Question: I have some <URL> lying on an unstructured grid and I would like to interpolate the data for visualization purposes.
I have already tried 'scipy.interpolate.griddata', the interpolation assumes everywhere the same value. After that I tried 'scipy.interpolate.Rbf', but this gets me a memory error (see code below).
Is there another method or other options which improve the result?

'''
import numpy as np
import matplotlib.pyplot as plt
from scipy.interpolate import griddata, Rbf
x, y, z = np.loadtxt('stackoverflow_example-data')
# griddata
points = np.reshape(np.array([x, y]),(z.size, 2))
grid_x, grid_y = np.mgrid[x.min():x.max():1000j,y.min():y.max():1000j]
counts_I_grid_1 = griddata(points, z, (grid_x, grid_y), method='nearest')
counts_I_grid_2 = griddata(points, z, (grid_x, grid_y), method='linear', fill_value=0)
counts_I_grid_3 = griddata(points, z, (grid_x, grid_y), method='cubic', fill_value=0)
# Rbf -- fails due to memory error
#rbf = Rbf(x,y,z)
#counts_I_Rbf = rbf(grid_x,grid_y)
'''
> Traceback (most recent call last):
File "/path/code.py", line 14, in
rbf = Rbf(x,y,z)
File "/[...]/python3.4/site-packages/scipy/interpolate/rbf.py", line 198, in
r = self._call_norm(self.xi, self.xi)
File "/[...]/python3.4/site-packages/scipy/interpolate/rbf.py", line 222, in _call_norm
return self.norm(x1, x2)
File "/[...]/python3.4/site-packages/scipy/interpolate/rbf.py", line 114, in _euclidean_norm
return sqrt(((x1 - x2)**2).sum(axis=0))
MemoryError
'''
# plot the result
fig = plt.figure()
ax1 = plt.subplot(2,2,1)
plt.title('Data')
plt.gca().set_aspect((x.max() - x.min()) / (y.max() - y.min()))
plt.scatter(x, y, c=z, s=2, edgecolor='', marker=',')
plt.colorbar(ax=ax1)
plt.xlim(x.min(), x.max())
plt.ylim(y.min(), y.max())
plt.xticks([20.7,20.9,21.1,21.3])
plt.ticklabel_format(useOffset=False)
ax2 = plt.subplot(2,2,2)
plt.title('nearest')
plt.imshow(counts_I_grid_1.T, origin='lower',
extent=(x.min(), x.max(), y.min(), y.max()),
aspect=(x.max() - x.min()) / (y.max() - y.min()),
vmin=0,vmax=36)
plt.colorbar(ax=ax2)
plt.xticks([20.7,20.9,21.1,21.3])
plt.ticklabel_format(useOffset=False)
ax2 = plt.subplot(2,2,3)
plt.title('linear')
plt.imshow(counts_I_grid_2.T, origin='lower',
extent=(x.min(), x.max(), y.min(), y.max()),
aspect=(x.max() - x.min()) / (y.max() - y.min()),
vmin=0,vmax=36)
plt.colorbar(ax=ax2)
plt.xticks([20.7,20.9,21.1,21.3])
plt.ticklabel_format(useOffset=False)
ax2 = plt.subplot(2,2,4)
plt.title('cubic')
plt.imshow(counts_I_grid_3.T, origin='lower',
extent=(x.min(), x.max(), y.min(), y.max()),
aspect=(x.max() - x.min()) / (y.max() - y.min()),
vmin=0,vmax=36)
plt.colorbar(ax=ax2)
plt.xticks([20.7,20.9,21.1,21.3])
plt.ticklabel_format(useOffset=False)
plt.tight_layout()
plt.show()
'''
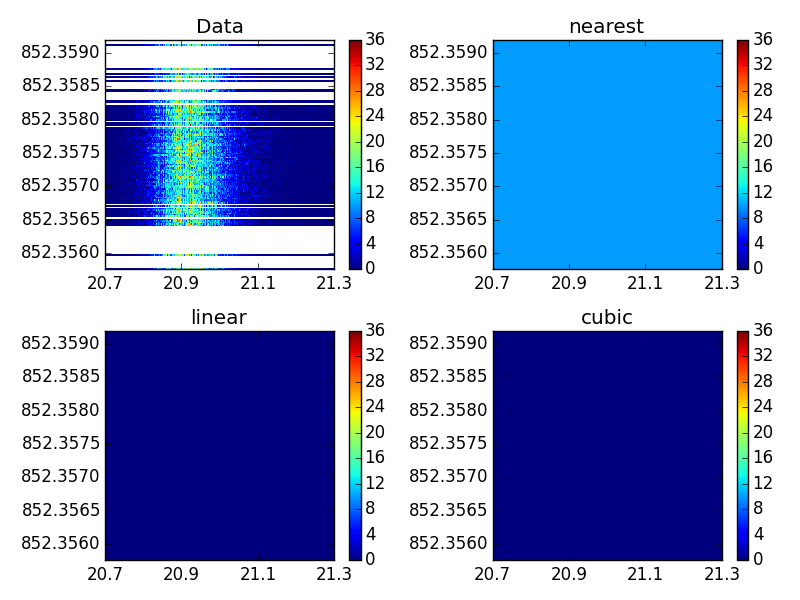
Answer: Your problem is due to a subtle mistake that is dangerous enough that I believe it's worth giving a full answer.
Consider this line:
'''
points = np.reshape(np.array([x, y]),(z.size, 2))
'''
Since your input arrays are 1d, you're trying to transform '[x,y]' into shape "(something, 2)". Note that it's valid to say
'''
points = np.reshape(np.array([x, y]),(-1, 2))
'''
to let numpy infer the missing dimension for you, and this would still not be what you want. When you construct the 2d array
'''
np.array([x, y])
'''
you're defining a matrix , thereby creating an array of shape "(2, something)". When you call 'reshape' on it, it will read the elements row-by-row by default, since numpy stores arrays in row-major order (like C/C++, and unlike fortran and MATLAB). This means that the resulting two-column array will first contain all the 'x' values, then all the 'y' values, rather than containing pairs of '(x,y)' in each row.
What you're actually trying to do is to the dimensions of your array, without touching its structure. This means that you have to transpose your matrix. This means that you have to use
'''
points = np.array([x, y]).T
# or np.transpose([x,y])
'''
instead. Note that while this has the same 'shape' as your original, it has the elements in the proper order:
'''
In [320]: np.reshape(np.array([x,y]),(-1,2))
Out[320]:
array([[ 20.7 , 20.702 ],
[ 20.704 , 20.706 ],
[ 20.708 , 20.71 ],
...,
[ 852.356964, 852.356964],
[ 852.356964, 852.356964],
[ 852.356964, 852.356964]])
In [321]: np.array([x,y]).T
Out[321]:
array([[ 20.7 , 852.357235],
[ 20.702 , 852.357235],
[ 20.704 , 852.357235],
...,
[ 21.296 , 852.356964],
[ 21.298 , 852.356964],
[ 21.3 , 852.356964]])
'''
This will fix the inconsistency between your sample 'x/y' points and 'z', and will produce the expected results. In my experience, 'reshape'-ing is almost never called for. Often you need to flatten out an 'ndarray' into a '1d' one, but then the 'ravel()' method of the given array is best.
Results as proof: left, your original with cubic interpolation; right, the version with 'points' fixed:
<URL>
Note that as <URL>, I reduced your interpolating mesh size to 200x200. And as they hinted, your memory error with 'Rbf' most probably stemmed from this huge number of interpolating points.